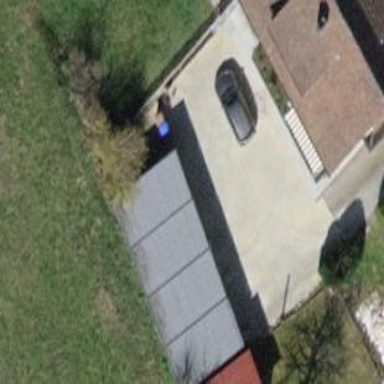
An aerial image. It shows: Shed.